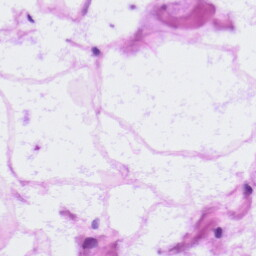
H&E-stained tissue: LymphNode